Interaction volume radius: 5 \u00c5
Interaction volume height: 30 \u00c5
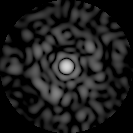
Disorder parameter: 0.8564